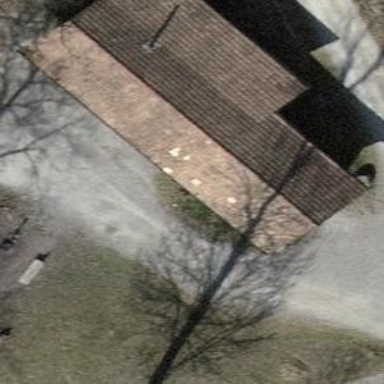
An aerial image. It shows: Picnic shelter provides comfortable rest area.